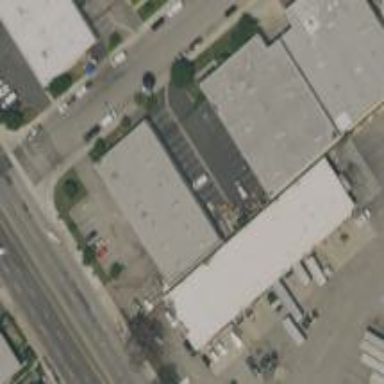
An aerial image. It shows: Warehouse.